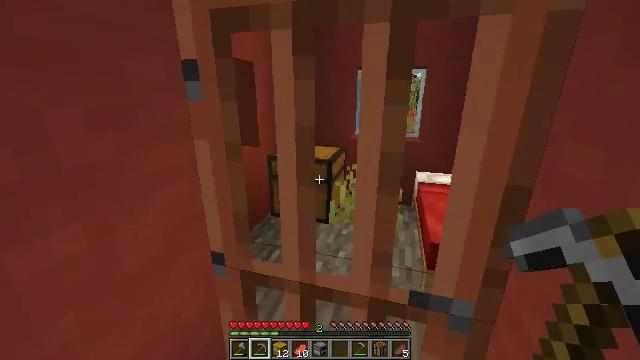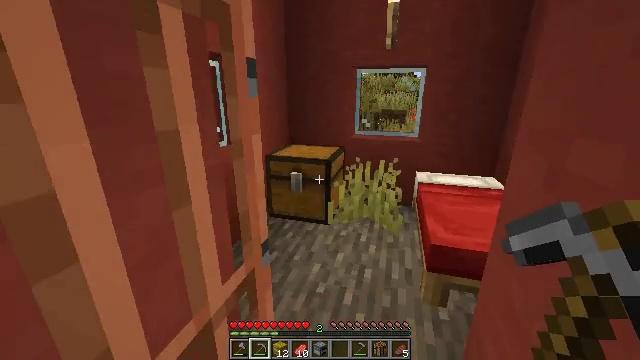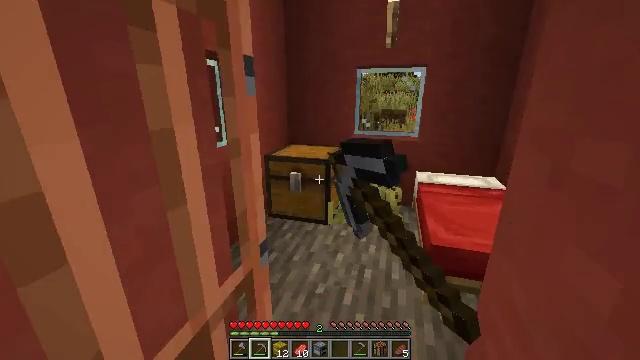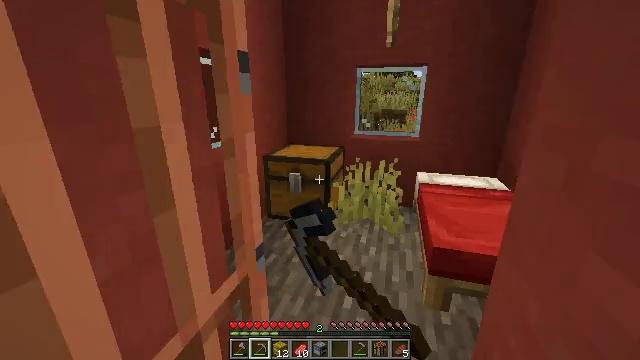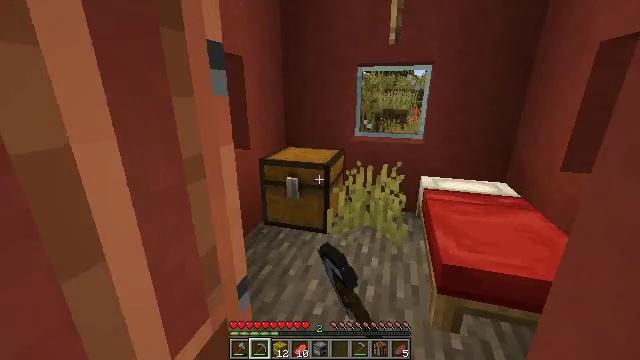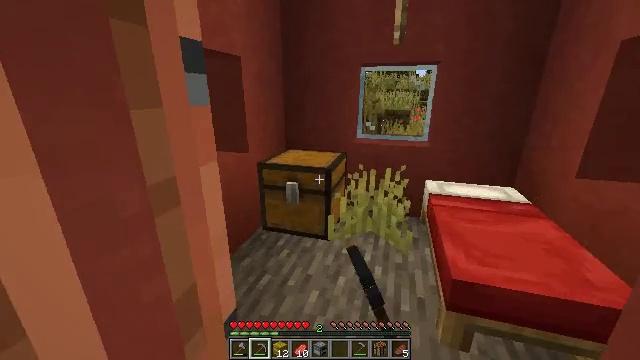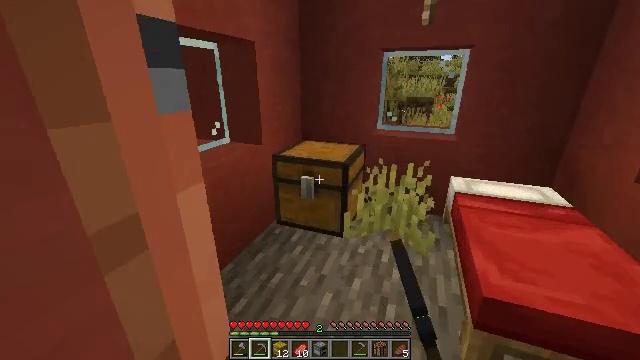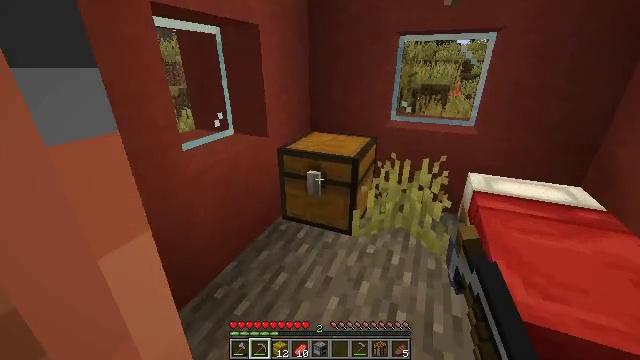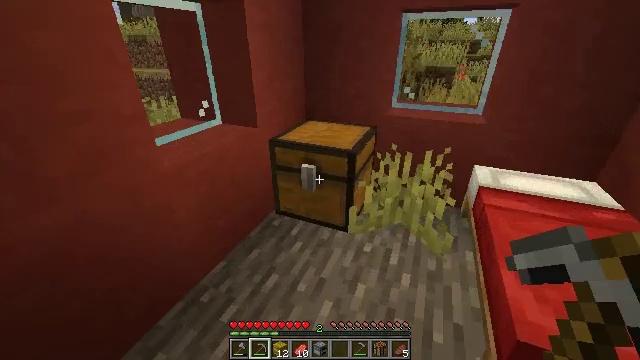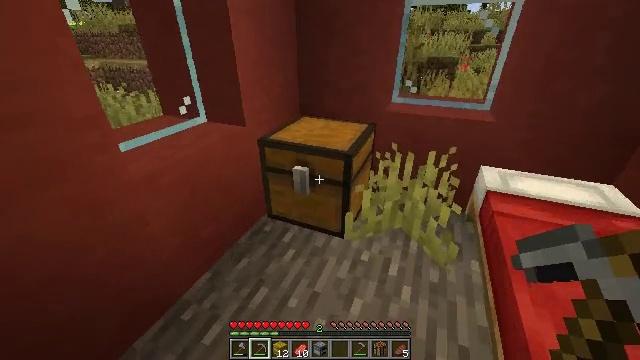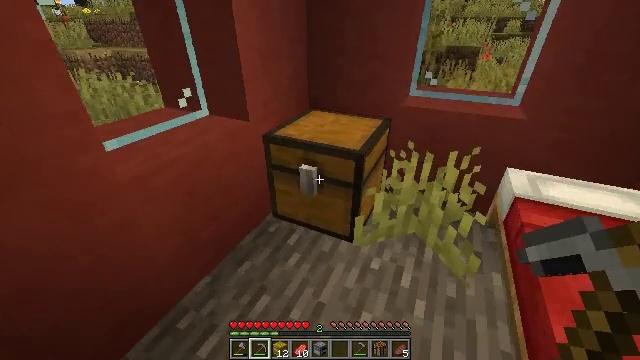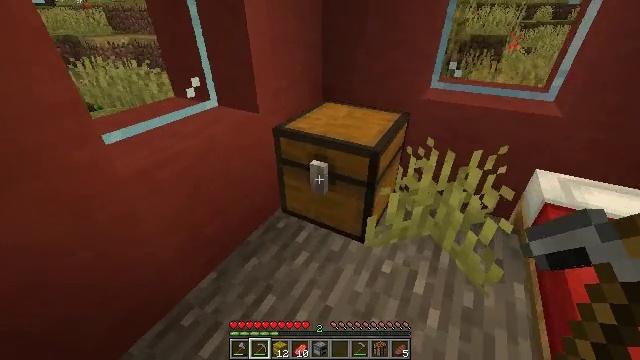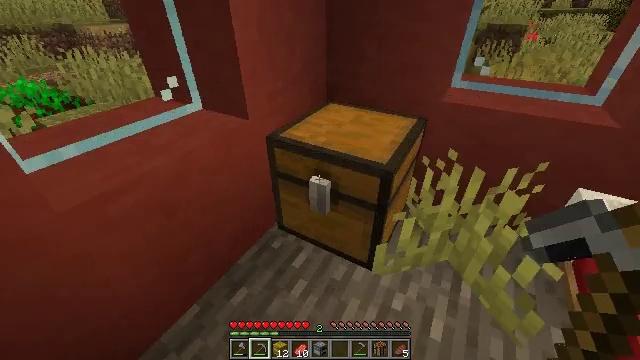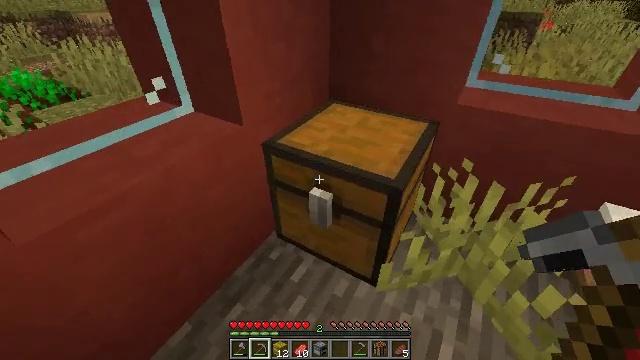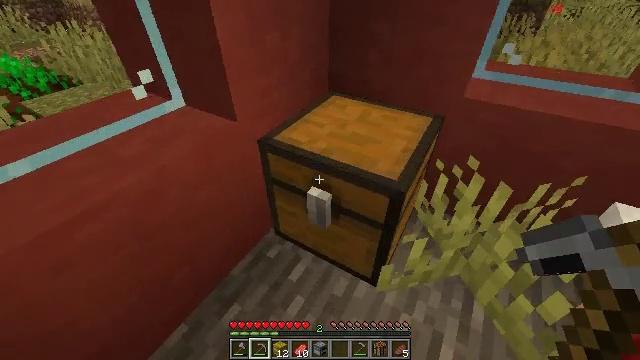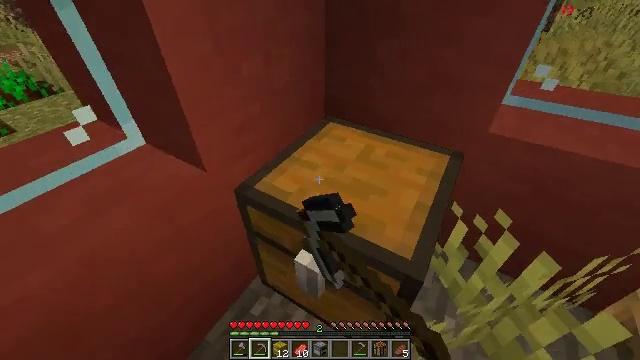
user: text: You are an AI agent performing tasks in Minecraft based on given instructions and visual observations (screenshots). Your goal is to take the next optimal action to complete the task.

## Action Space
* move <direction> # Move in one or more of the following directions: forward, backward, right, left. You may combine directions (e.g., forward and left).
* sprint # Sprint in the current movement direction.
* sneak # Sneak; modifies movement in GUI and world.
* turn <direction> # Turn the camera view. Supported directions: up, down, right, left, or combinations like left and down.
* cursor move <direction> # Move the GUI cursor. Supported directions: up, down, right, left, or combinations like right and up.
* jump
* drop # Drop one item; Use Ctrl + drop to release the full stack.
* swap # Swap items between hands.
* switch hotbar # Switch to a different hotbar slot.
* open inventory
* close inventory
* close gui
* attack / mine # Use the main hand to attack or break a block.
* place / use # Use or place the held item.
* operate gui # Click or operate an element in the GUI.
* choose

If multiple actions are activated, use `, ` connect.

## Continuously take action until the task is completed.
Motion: motion action
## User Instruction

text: Retrieve the lectern from the structure.
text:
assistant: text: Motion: use / place
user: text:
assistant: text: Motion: use / place
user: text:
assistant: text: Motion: move forward, use / place
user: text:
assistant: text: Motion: move forward
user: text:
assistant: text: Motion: move forward
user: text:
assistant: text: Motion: move forward, turn left and down
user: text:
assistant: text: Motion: move forward, turn left and down
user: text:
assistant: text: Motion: move forward, turn down
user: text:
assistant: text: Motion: move forward, turn down
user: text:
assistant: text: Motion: move forward, turn left and down
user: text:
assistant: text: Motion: move forward, turn left and down
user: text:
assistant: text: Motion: move forward, turn left and down
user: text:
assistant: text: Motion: move forward, turn down
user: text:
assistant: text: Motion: move forward, turn down, use / place
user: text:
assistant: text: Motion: move forward, use / place
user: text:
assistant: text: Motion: use / place
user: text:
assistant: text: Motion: turn down
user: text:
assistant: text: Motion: turn right and down
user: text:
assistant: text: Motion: no_op
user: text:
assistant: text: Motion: no_op
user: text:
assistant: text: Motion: no_op
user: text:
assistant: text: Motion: no_op
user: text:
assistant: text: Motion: no_op
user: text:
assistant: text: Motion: no_op
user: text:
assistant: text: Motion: no_op
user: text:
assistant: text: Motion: no_op
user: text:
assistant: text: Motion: cursor move right and up
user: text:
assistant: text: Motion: cursor move right
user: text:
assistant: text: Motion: cursor move right and up
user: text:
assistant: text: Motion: cursor move right and up